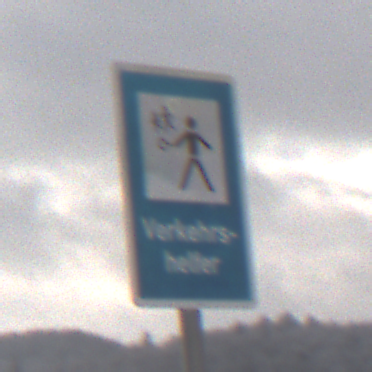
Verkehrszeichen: Verkehrshelfer
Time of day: MorningAfternoon
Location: Outdoor (Nature)
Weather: PartlyCloudy
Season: Winter
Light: Natural